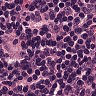
Metastatic tissue present: yes